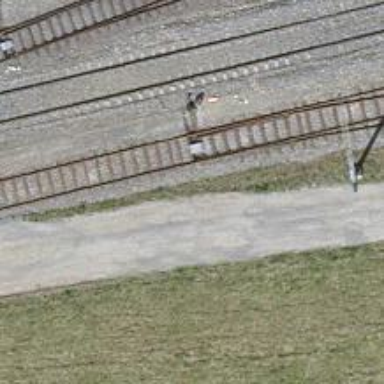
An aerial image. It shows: Railway switch.